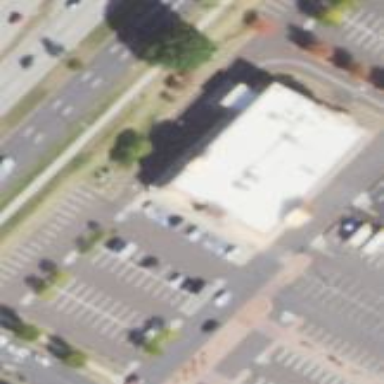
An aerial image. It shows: Building that is pharmacy providing healthcare services.